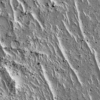
Label: not_dusty